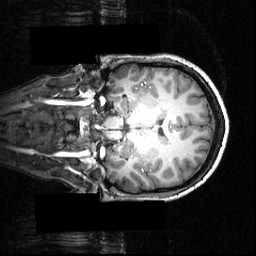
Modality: T1w
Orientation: coronal
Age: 23
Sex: female
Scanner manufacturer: siemens
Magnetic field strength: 3.951 T
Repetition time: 1.5 s
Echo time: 0.00335 s